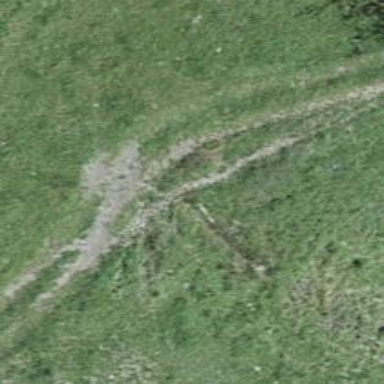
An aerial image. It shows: Grass track with grade5 tracktype.